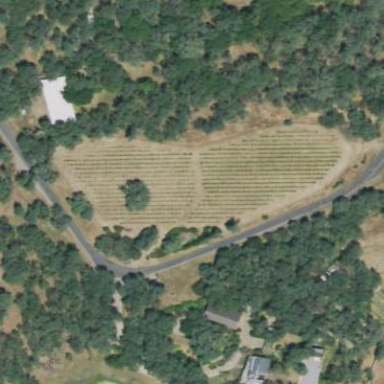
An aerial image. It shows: Vineyard growing wine grapes.